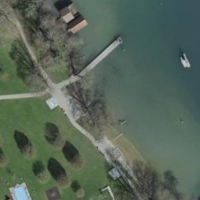
EUNIS habitat code: 14
Species observed at this site:
Certhia brachydactyla
Corvus corone
Podiceps cristatus
Fulica atra
Dendrocopos major
Buteo buteo
Chroicocephalus ridibundus
Larus michahellis
Cygnus olor
Gallinula chloropus
Erithacus rubecula
Sitta europaea
Garrulus glandarius
Picus viridis
Cyanistes caeruleus
Anas platyrhynchos
Sturnus vulgaris
Chloris chloris
Larus canus
Troglodytes troglodytes
Corvus frugilegus
Aix galericulata
Aythya fuligula
Fringilla coelebs
Passer domesticus
Columba palumbus
Turdus merula
Phalacrocorax carbo
Parus major
Milvus migrans
Milvus milvus
Turdus pilaris
Regulus regulus
Coccothraustes coccothraustes
Motacilla alba